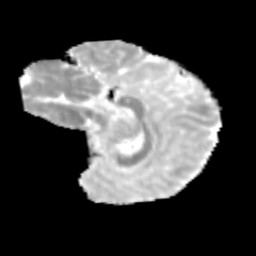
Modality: MD
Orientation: sagittal
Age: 11
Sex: male
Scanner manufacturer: siemens
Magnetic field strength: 3 T
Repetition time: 3.8 s
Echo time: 0.07 s